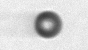
Label: bead